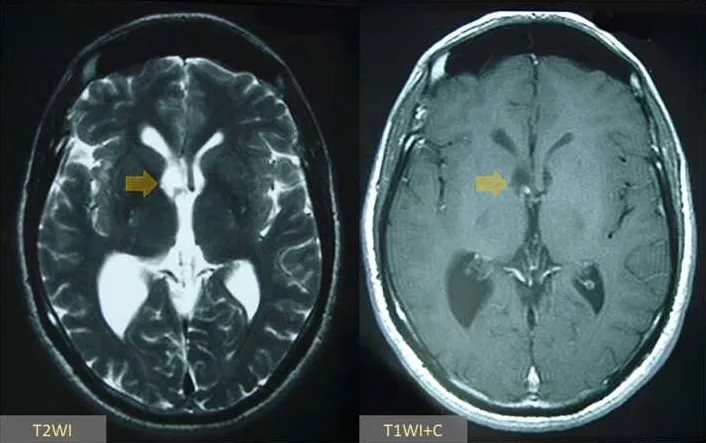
Axial T2WI and postcontrast T1WI at the level of the lateral ventricles demonstrate a well-delineated, thin-walled, non-enhancing cystic lesion with an eccentric mural nodule in the right-sided lateral ventricle (arrows), causing outflow obstruction through the ipsilateral interventricular foramen of Monro.
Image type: radiology (mri)